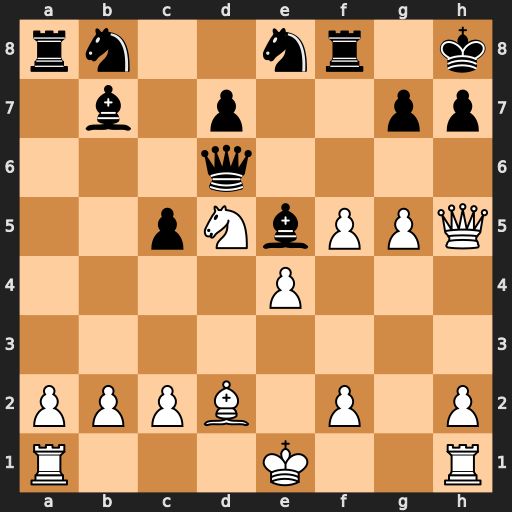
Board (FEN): rn2nr1k/1b1p2pp/3q4/2pNbPPQ/4P3/8/PPPB1P1P/R3K2R
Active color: w
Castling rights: KQ
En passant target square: -
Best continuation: g6 Nf6 Nxf6 Qxd2+ Kxd2